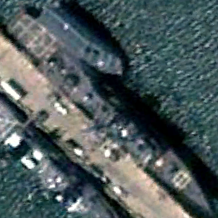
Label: cruiser